Aerial crown-view tile of a tropical tree (Barro Colorado Island, Panama), acquired 20250818:
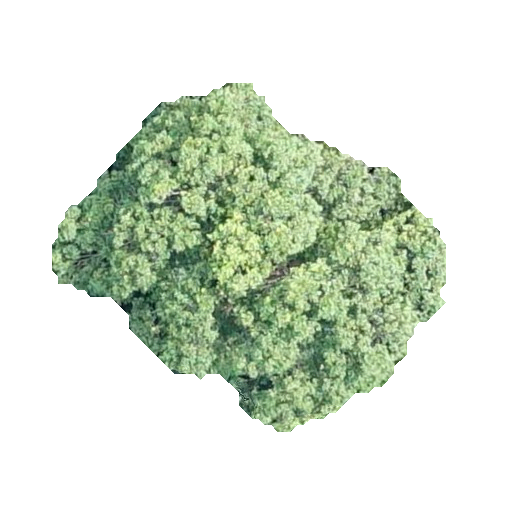
Species: Aspidosperma desmanthum
GBIF accepted scientific name: Aspidosperma desmanthum
Crown area: 121.265 m²